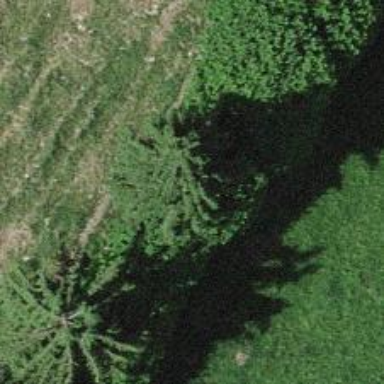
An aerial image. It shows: Evergreen tree with needle-leaved leaves.